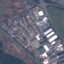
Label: Industrial